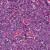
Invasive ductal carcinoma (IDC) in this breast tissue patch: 1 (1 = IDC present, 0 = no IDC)